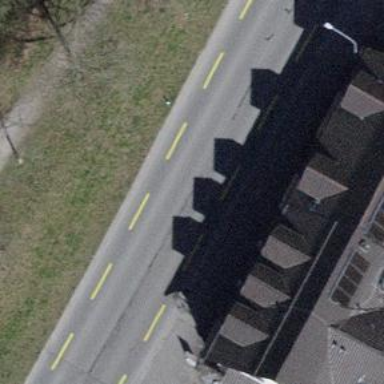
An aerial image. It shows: Primary highway with dedicated lane for cyclists.